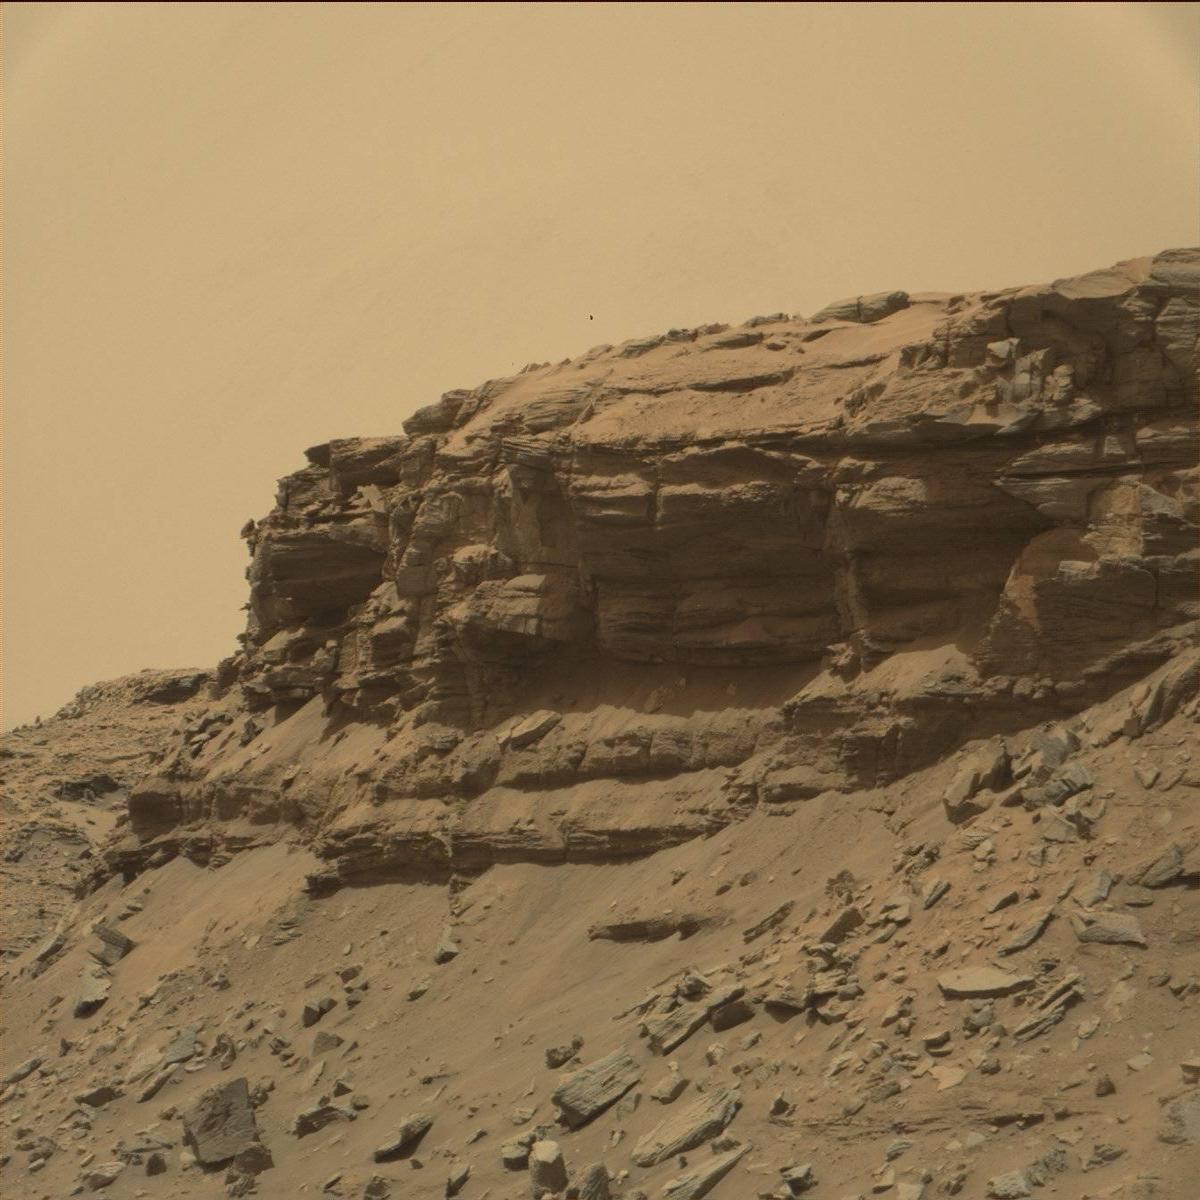
Terrain classes present: Bedrock, Sand / Soil, Sky